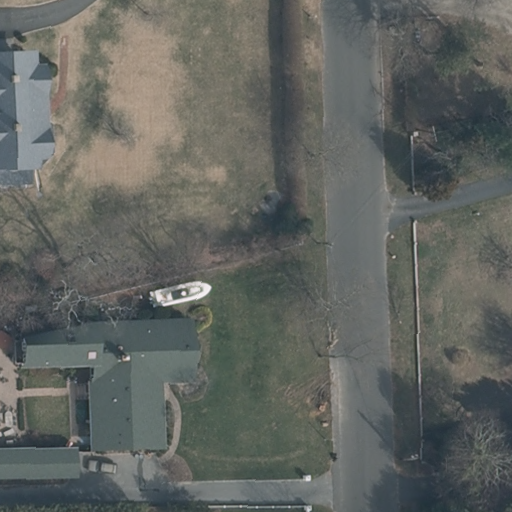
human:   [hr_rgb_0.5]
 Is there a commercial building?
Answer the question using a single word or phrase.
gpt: no

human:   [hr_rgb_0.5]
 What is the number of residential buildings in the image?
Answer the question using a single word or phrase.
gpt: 2

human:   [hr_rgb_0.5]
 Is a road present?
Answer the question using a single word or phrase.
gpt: yes

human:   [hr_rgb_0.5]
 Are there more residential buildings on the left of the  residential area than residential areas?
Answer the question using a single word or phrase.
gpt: no

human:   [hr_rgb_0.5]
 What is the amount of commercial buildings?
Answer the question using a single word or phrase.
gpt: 0

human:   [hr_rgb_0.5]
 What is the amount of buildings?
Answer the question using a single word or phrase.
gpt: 2

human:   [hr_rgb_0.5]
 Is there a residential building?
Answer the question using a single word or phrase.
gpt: yes

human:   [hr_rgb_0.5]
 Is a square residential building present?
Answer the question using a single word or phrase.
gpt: no

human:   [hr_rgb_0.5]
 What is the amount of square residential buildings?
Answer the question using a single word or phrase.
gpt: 0

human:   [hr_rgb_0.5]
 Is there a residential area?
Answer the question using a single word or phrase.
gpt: yes

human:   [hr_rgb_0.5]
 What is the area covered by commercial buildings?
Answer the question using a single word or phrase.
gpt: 0m2

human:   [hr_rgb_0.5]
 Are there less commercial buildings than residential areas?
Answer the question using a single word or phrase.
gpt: yes

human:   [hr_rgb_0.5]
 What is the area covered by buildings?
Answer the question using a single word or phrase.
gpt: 791m2

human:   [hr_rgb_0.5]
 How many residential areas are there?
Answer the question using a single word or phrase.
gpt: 1

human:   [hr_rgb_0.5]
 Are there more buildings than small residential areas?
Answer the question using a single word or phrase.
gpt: yes

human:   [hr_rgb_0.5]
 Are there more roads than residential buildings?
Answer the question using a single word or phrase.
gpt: yes

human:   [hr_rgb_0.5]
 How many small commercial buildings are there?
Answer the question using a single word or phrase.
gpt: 0

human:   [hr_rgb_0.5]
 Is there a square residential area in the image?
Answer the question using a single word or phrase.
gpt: no

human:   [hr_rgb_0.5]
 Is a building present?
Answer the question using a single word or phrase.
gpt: yes

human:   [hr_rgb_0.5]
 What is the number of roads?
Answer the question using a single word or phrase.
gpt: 3

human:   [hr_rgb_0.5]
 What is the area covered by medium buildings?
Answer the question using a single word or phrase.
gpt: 178m2

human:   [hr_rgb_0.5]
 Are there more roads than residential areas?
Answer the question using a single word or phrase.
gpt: yes

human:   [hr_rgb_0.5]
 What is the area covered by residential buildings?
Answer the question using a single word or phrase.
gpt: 791m2

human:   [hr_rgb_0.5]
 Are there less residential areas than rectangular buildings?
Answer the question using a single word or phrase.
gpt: no

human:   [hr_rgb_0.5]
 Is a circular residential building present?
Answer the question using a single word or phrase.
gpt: no

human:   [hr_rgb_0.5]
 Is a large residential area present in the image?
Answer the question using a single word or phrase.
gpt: yes

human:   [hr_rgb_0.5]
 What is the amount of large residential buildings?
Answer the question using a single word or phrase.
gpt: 1

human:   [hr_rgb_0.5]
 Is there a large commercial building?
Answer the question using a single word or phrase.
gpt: no

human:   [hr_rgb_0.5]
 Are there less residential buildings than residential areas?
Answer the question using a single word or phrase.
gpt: no

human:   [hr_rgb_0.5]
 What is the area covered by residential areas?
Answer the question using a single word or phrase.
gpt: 10595m2

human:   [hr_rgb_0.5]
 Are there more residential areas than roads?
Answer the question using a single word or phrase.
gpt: no

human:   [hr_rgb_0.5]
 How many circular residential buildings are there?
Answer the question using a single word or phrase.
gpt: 0

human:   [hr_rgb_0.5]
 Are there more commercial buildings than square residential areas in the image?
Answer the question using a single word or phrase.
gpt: no

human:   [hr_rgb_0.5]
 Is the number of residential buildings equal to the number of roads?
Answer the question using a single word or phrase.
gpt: no

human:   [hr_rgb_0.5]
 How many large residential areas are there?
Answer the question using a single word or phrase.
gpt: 1

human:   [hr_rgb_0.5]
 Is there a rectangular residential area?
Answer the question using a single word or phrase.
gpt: yes

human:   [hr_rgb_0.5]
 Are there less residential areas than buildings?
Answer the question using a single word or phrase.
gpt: yes

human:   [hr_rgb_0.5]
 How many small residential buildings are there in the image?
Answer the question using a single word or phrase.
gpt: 0

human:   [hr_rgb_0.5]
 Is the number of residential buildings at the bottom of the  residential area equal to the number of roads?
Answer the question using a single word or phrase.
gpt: no

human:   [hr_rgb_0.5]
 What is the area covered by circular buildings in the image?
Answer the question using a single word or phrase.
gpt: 0m2

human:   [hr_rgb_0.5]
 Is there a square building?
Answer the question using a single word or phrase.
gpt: no

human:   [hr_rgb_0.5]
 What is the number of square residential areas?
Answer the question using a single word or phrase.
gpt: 0

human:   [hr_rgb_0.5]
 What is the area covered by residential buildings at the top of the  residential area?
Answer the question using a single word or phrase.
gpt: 791m2

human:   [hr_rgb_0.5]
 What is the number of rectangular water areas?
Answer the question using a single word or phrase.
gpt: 0

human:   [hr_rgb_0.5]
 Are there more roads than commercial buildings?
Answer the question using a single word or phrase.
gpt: yes

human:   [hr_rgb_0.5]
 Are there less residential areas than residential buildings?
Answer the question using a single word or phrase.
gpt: yes

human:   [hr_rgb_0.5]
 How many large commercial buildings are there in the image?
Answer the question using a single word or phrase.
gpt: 0

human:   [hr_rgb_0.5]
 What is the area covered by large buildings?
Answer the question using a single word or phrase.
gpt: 612m2

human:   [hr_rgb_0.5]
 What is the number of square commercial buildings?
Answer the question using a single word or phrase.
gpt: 0

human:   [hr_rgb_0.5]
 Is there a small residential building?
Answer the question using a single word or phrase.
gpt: no

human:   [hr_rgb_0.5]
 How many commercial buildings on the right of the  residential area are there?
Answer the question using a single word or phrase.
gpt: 0

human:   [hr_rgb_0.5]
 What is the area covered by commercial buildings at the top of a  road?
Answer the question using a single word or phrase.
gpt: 0m2

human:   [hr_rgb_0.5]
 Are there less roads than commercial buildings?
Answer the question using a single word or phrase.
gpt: no

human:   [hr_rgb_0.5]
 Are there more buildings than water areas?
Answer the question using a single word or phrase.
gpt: yes

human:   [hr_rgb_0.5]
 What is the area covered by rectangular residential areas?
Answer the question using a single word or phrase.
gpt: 10595m2

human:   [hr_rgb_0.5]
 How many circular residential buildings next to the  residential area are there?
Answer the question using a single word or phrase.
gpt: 0

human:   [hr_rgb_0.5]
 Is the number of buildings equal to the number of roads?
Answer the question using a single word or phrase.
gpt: no

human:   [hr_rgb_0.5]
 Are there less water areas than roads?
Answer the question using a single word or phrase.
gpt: yes

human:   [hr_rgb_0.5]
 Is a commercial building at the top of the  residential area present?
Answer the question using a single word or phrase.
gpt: no

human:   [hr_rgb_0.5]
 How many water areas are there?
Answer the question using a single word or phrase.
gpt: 0

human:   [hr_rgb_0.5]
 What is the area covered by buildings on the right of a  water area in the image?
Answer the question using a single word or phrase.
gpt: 0m2

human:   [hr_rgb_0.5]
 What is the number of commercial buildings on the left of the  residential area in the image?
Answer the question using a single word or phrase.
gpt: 0

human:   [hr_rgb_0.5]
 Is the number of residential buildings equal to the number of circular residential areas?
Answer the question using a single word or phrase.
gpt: no

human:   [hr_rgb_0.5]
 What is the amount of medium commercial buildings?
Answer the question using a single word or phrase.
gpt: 0